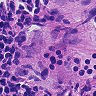
Metastatic tissue present: no